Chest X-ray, AP view. Patient: 61 years old, sex M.
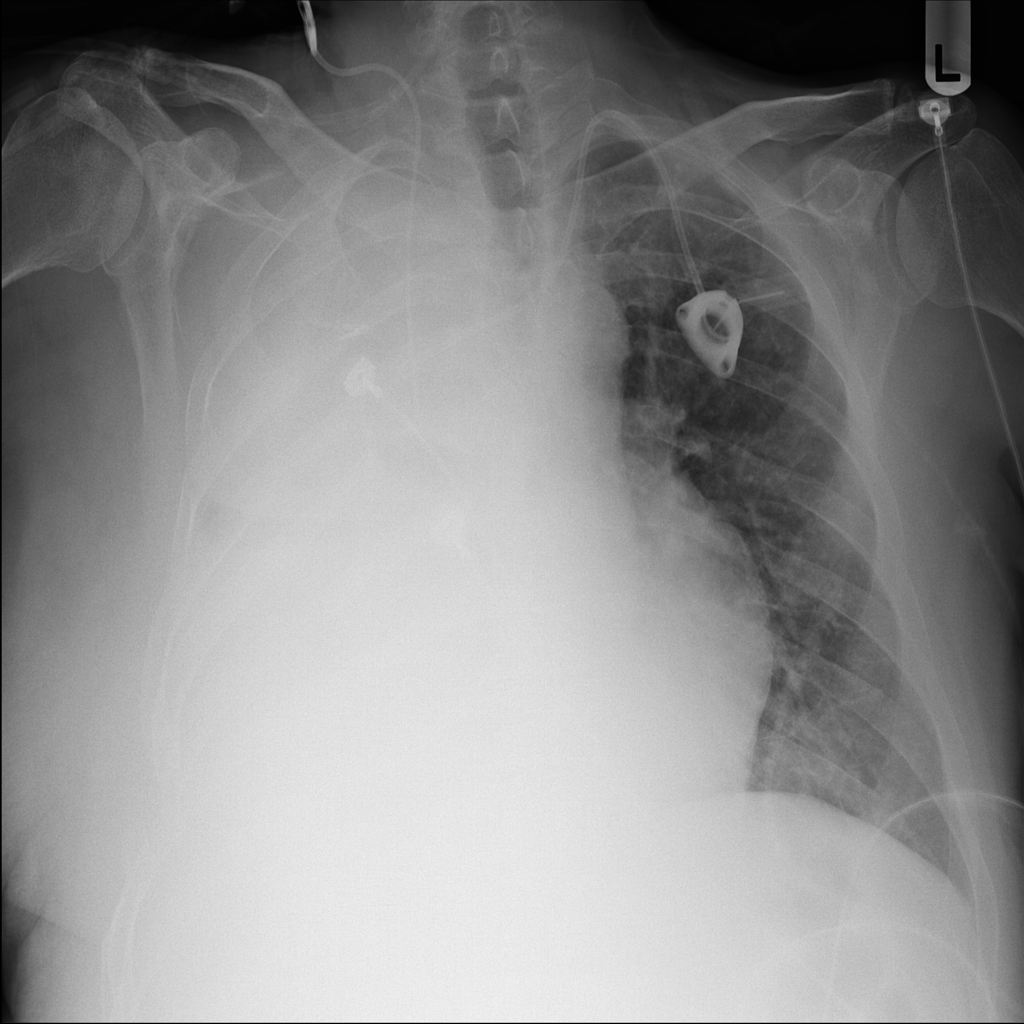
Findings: No Finding